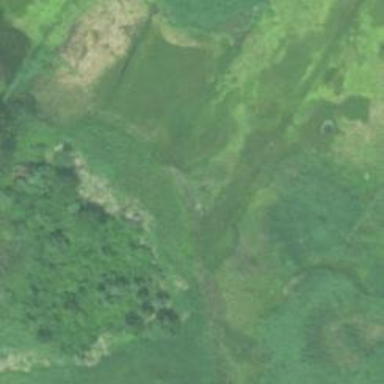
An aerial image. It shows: Marsh wetland.